Aerial crown-view tile of a tropical tree (Barro Colorado Island, Panama), acquired 20250317:
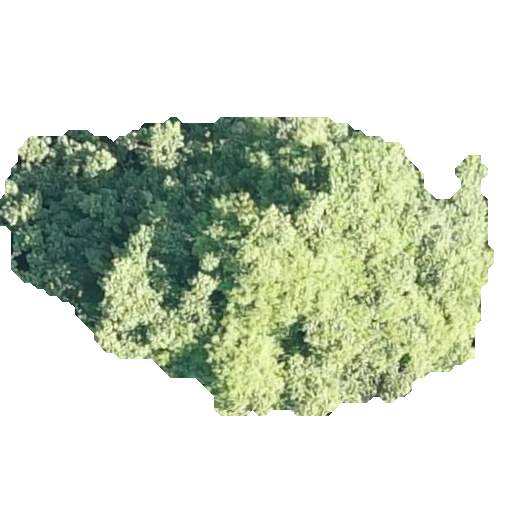
Species: Sterculia apetala
GBIF accepted scientific name: Sterculia apetala
Crown area: 164.324 m²